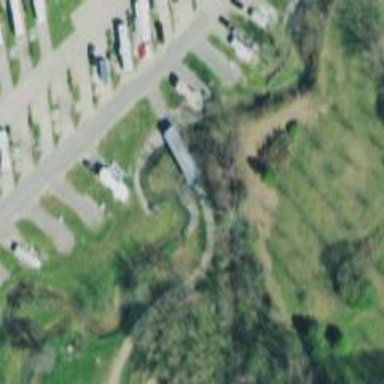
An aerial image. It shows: Covered bridge over service road.